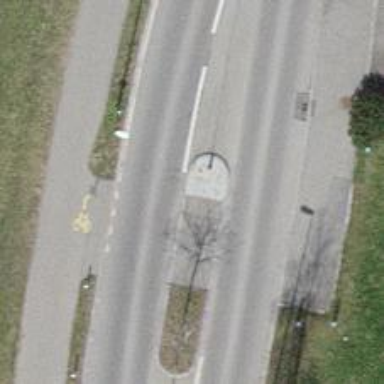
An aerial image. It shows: Asphalt path with unmarked crossing. There is crossing island on the path.